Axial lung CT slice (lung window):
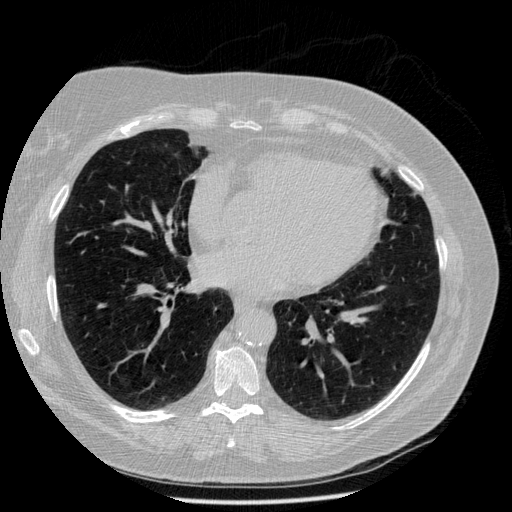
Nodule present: no